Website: macys
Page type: account-selection
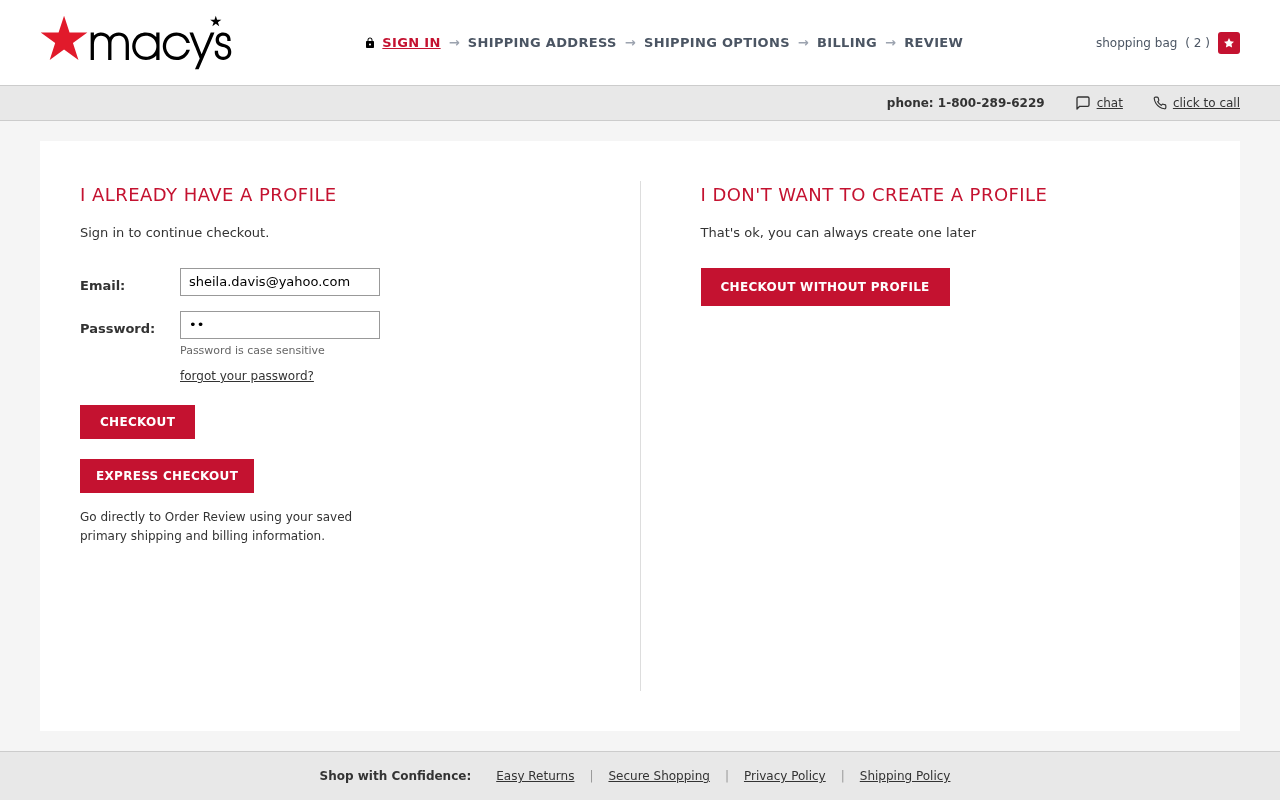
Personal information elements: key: PII_EMAIL
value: sheila.davis@yahoo.com
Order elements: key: ORDER_NUM_ITEMS
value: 2